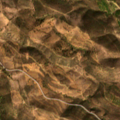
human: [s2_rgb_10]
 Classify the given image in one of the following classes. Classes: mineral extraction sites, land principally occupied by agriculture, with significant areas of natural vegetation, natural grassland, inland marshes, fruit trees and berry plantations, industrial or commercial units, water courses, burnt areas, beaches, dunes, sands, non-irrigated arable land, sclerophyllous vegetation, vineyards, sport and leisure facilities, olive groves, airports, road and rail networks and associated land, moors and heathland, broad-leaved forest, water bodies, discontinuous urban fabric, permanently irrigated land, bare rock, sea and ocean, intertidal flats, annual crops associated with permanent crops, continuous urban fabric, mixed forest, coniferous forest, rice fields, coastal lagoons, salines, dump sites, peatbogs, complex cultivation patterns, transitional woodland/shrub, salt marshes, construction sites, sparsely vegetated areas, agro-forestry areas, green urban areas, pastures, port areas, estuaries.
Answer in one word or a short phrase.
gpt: land principally occupied by agriculture, with significant areas of natural vegetation, sclerophyllous vegetation, transitional woodland/shrub